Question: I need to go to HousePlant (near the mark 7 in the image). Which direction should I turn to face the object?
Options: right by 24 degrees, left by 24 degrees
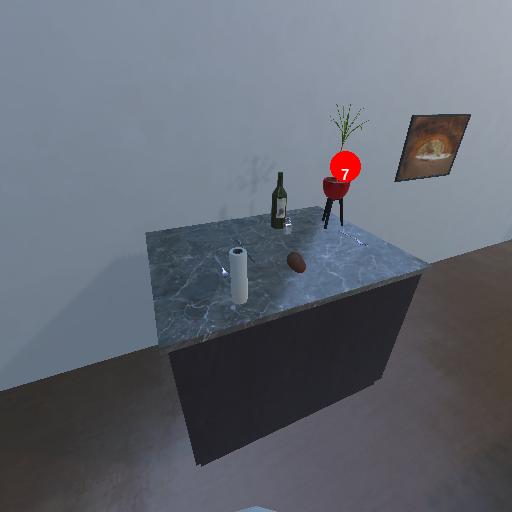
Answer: right by 24 degrees